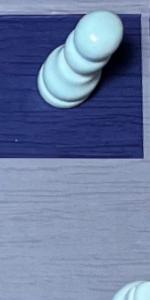
Label: Empty